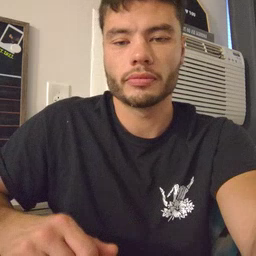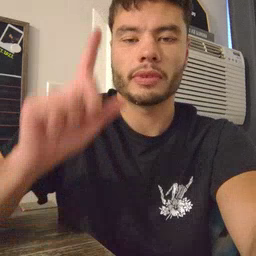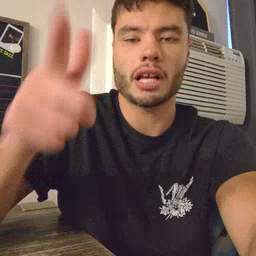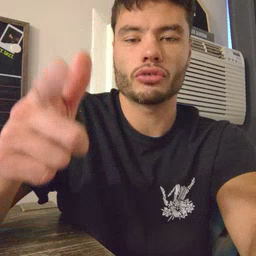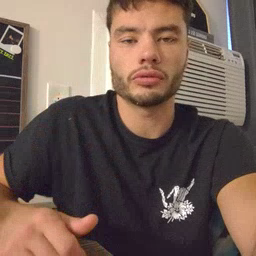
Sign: later